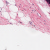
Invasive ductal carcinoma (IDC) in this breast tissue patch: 0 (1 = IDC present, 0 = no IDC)